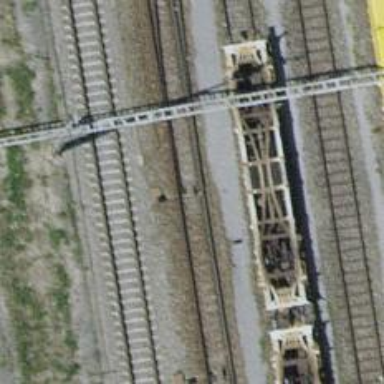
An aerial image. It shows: Railway switch.